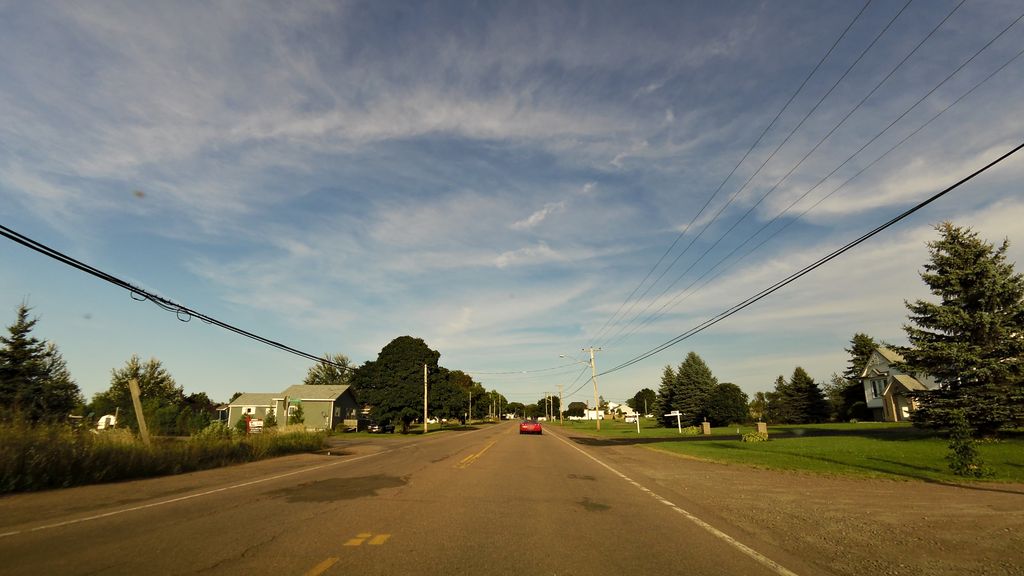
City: charlottetown